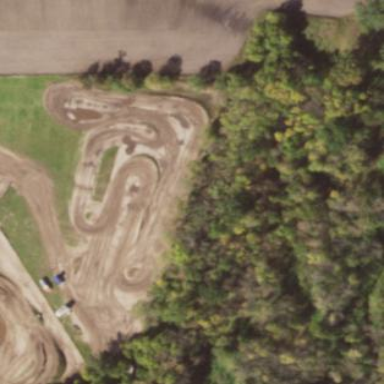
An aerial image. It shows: Motocross raceway for off-road sports.